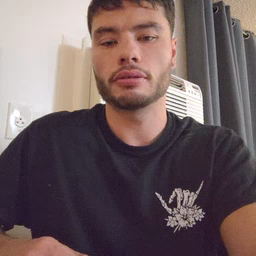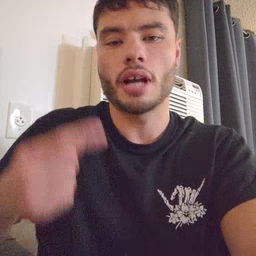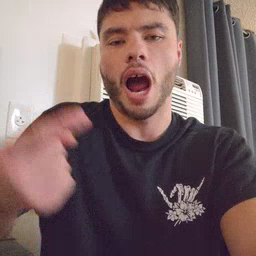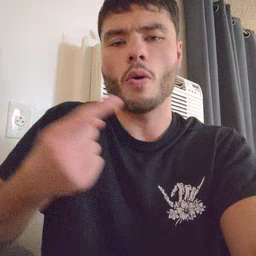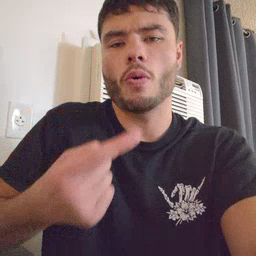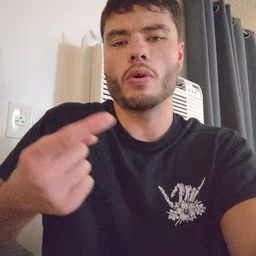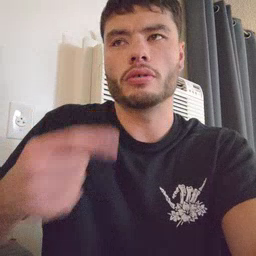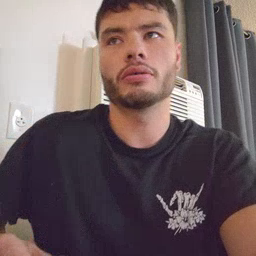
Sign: owie